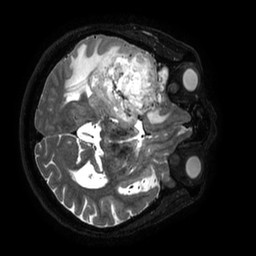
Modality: T2w
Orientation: axial
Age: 66
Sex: male
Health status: ill
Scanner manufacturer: philips
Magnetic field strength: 3 T
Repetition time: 3.5 s
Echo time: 0.3 s